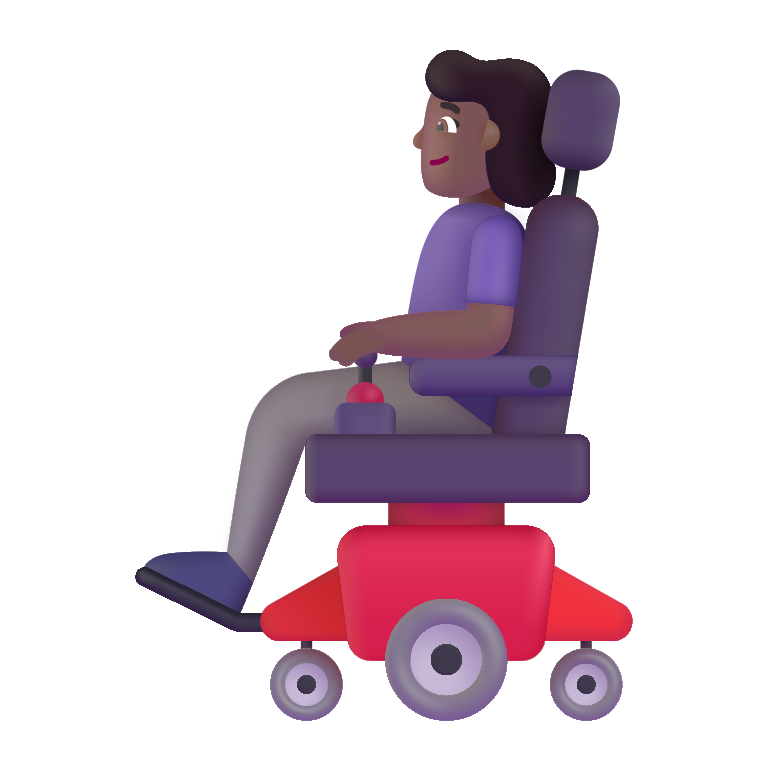
woman in motorized wheelchair color  dark